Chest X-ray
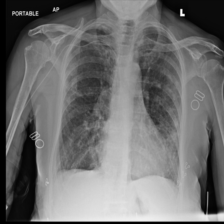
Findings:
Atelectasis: negative
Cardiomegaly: negative
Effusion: negative
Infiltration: negative
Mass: negative
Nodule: negative
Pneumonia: negative
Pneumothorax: negative
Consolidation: negative
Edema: negative
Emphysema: negative
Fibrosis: negative
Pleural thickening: negative
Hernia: negative